如图，某正方体的顶点 \(A\) 在平面 \(\alpha\) 内，三条棱 \(AB\)，\(AC\)，\(AD\) 都在平面 \(\alpha\) 的同侧，若顶点 \(B\)，\(C\)，\(D\) 到平面 \(\alpha\) 的距离分别为 \(\sqrt{3}\)，\(2\)，\(3\)，则该正方体外接球的表面积为\underline{\qquad}。

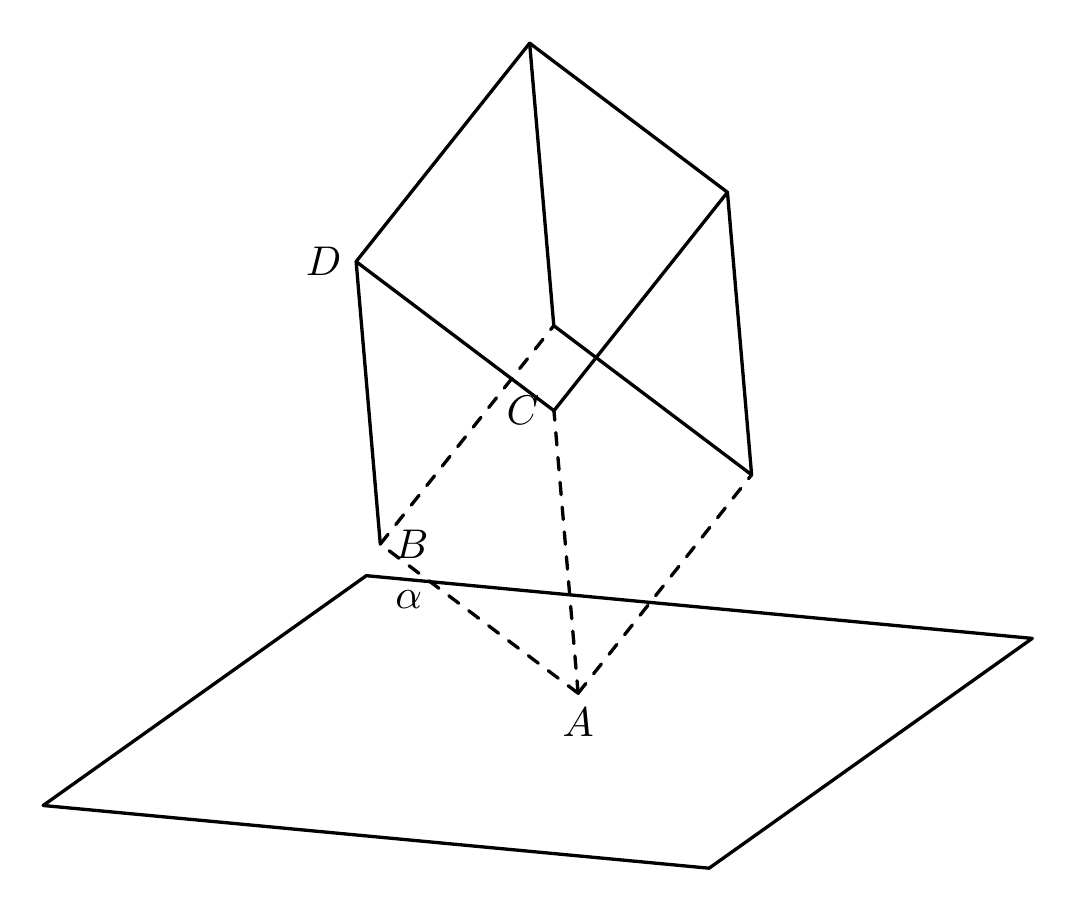
【解答】
\noindent \textbf{【答案】} \(48\pi\)

\vspace{0.5em}

\noindent \textbf{【分析】}取 \(\{\overrightarrow{AB},\overrightarrow{AC},\overrightarrow{AD}\}\) 作为空间向量的一组基底，设 \(\vec{n} = x\overrightarrow{AB} + y\overrightarrow{AC} + z\overrightarrow{AD}\) 为平面 \(\alpha\) 向上的一个单位向量，再设正方体的棱长为 \(a\)，由题意，\(\overrightarrow{AB},\overrightarrow{AC},\overrightarrow{AD}\) 在 \(\vec{n}\) 上的投影长度分别为 \(\sqrt{3},2,3\)，用 \(a\) 表示出 \(x,y,z\)，由 \(|\vec{n}| = 1\) 可求出 \(a\)，进而可得正方体外接球的半径，再用球的表面积公式求解。

\vspace{0.5em}

\noindent \textbf{【详解】}设正方体的棱长为 \(a\)，取 \(\{\overrightarrow{AB},\overrightarrow{AC},\overrightarrow{AD}\}\) 作为空间向量的一组基底，设单位向量 \(\vec{n}\) 是平面 \(\alpha\) 的一个方向向上的法向量，根据空间向量基本定理，存在唯一的有序实数组 \((x,y,z)\)，使得 \(\vec{n} = x\overrightarrow{AB} + y\overrightarrow{AC} + z\overrightarrow{AD}\)。

由题意：\(\overrightarrow{AB}\) 在 \(\vec{n}\) 上的投影长度为 \(\sqrt{3}\)，

所以 \(\vec{n} \cdot \overrightarrow{AB} = \sqrt{3} \Rightarrow (x\overrightarrow{AB} + y\overrightarrow{AC} + z\overrightarrow{AD}) \cdot \overrightarrow{AB} = \sqrt{3} \Rightarrow x a^2 = \sqrt{3} \Rightarrow x = \frac{\sqrt{3}}{a^2}\)

同理：\(y = \frac{2}{a^2}\)，\(z = \frac{3}{a^2}\)。

所以 \(|\vec{n}| = \frac{\sqrt{3+4+9}}{a} = \frac{4}{a}\)，又 \(|\vec{n}| = 1\)，所以 \(a = 4\)。

所以正方体外接球半径为：\(r = \frac{\sqrt{3}}{2}a = 2\sqrt{3}\)。

所以外接球表面积为：\(S = 4\pi r^2 = 4\pi \times (2\sqrt{3})^2 = 48\pi\)。

故答案为：\(48\pi\)

\vspace{0.5em}

\noindent \textbf{【点睛】}关键点点睛：用空间向量解决问题，关键要选择一组合适的向量做基底。这个题目，因为涉及正方体，所以可以选择从正方体的一个顶点出发的三个向量做基底。